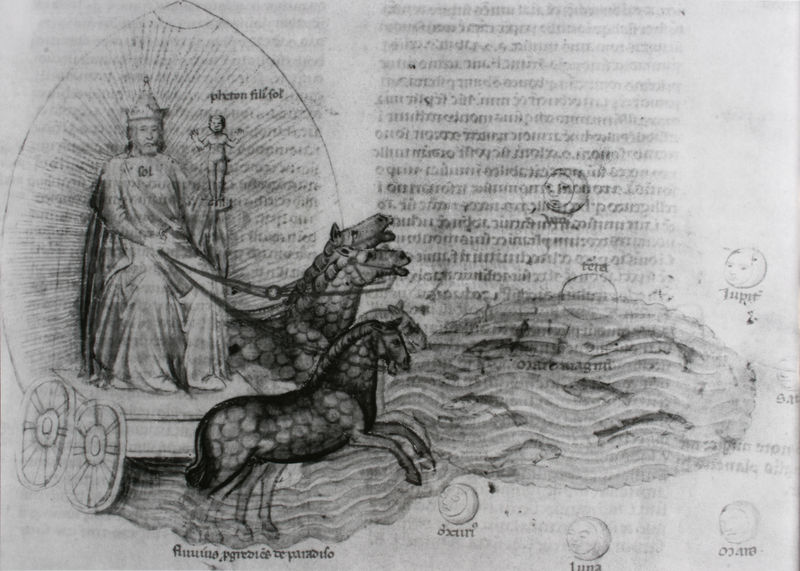
Titel: Liber Introductorius, Astrologia cum figuris, Clm 10268, fol. 36v.
Künstler: Michael Scotus
Standort: München
Institution: Bayerische Staatsbibliothek
Schlagwörter: himmel, mann, meer, wasser, weiß, sitzen, bewegung, frankreich, grau, hut, köpfe, licht, schwarz, skizze, zeichnung, tiere, weg, bart, rahmen, vollbart, sonne, geistlicher, gewand, sitzend, kind, krone, pferd, pferde, räder, schuppen, hufe, sprung, zaumzeug, zügel, schrift, wellen, bogen, grafik, graphik, kutsche, speichen, rad, wagen, bischof, könig, papst, thron, mond, buch, strahlen, rückseite, druck, gestirne, sterne, illustration, schwarzweiß, text, kreise, beschriftung, herrscher, entwurf, buchdruck, heiligenschein, verwischt, nimbus, christus, jesus, springen, mittelalter, priester, heiliger, mitra, jupiter, phaeton, rösser, sol, sonnengott, sonnenwagen, gloriole, heiland, gespann, miniatur, nabe, lenker, fische, quadriga, mähnen, mandorla, gottvater, buchmalerei, wiehern, verkündung, heilieg, gleichnis, saturn, planeten, handschaft, lenken, bischhof, quadrille, buchmaleri, großer wagen, patriarach, strhalen, paradissrtrom